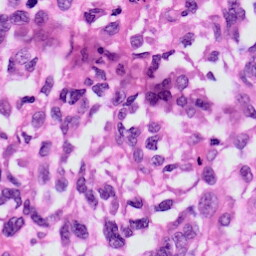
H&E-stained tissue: Skin